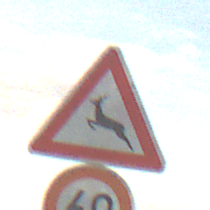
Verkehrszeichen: WildwechselRechts
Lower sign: Geschwindigkeit60
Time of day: SunriseSunset
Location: Outdoor (Nature)
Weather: PartlyCloudy
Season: NotSpecified
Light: Natural